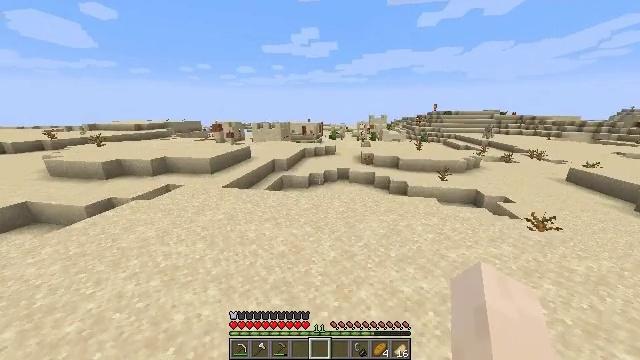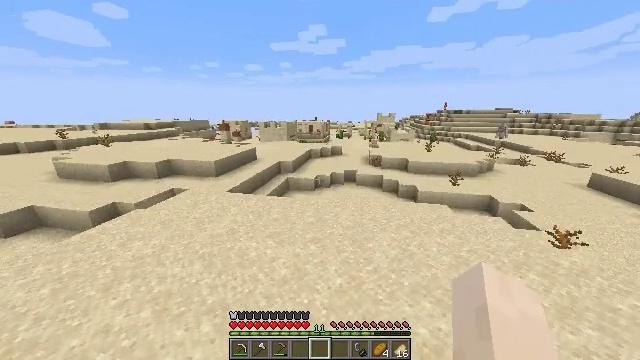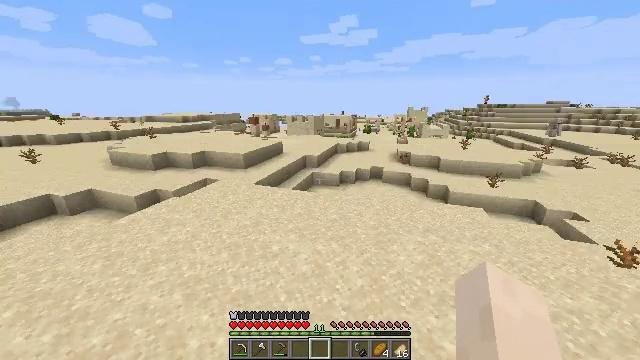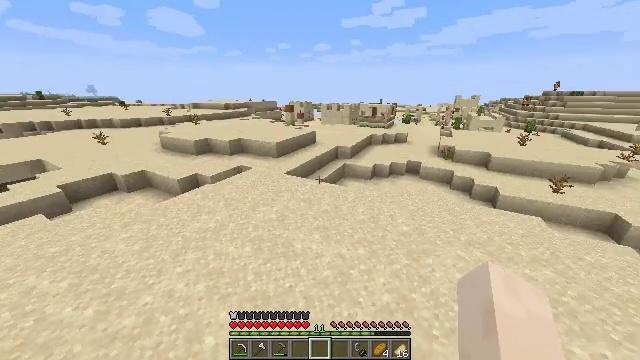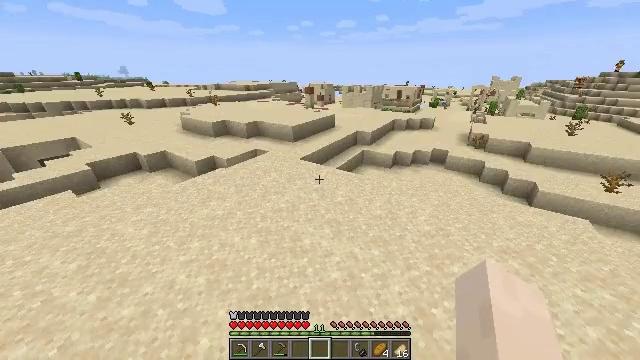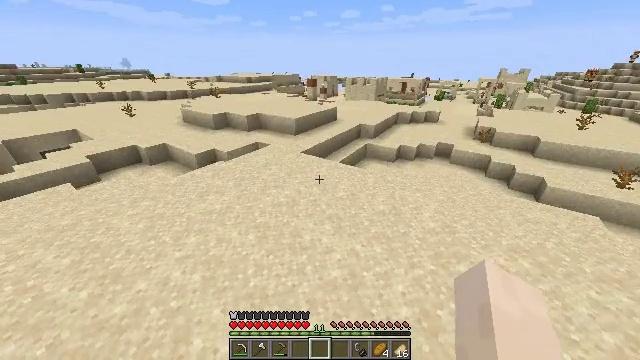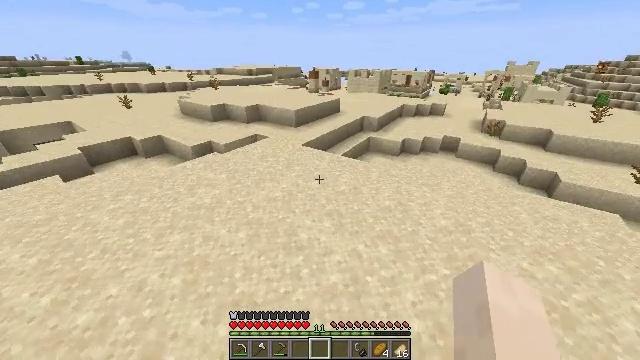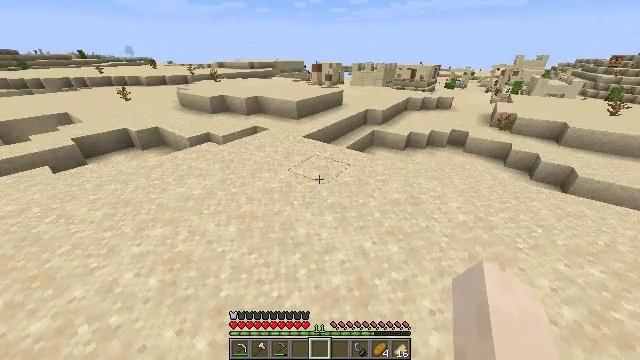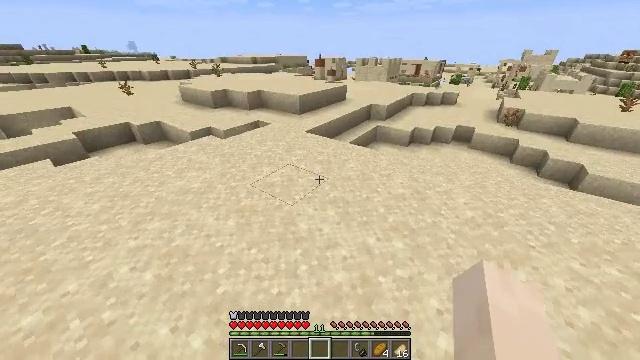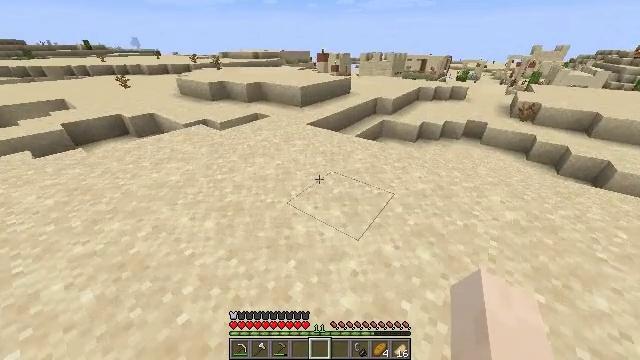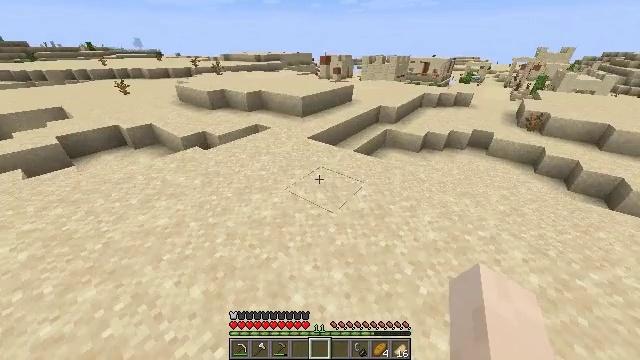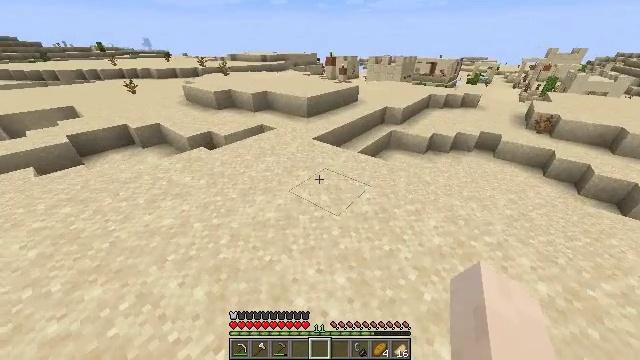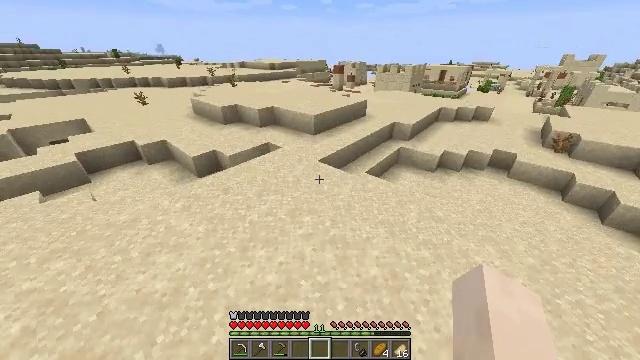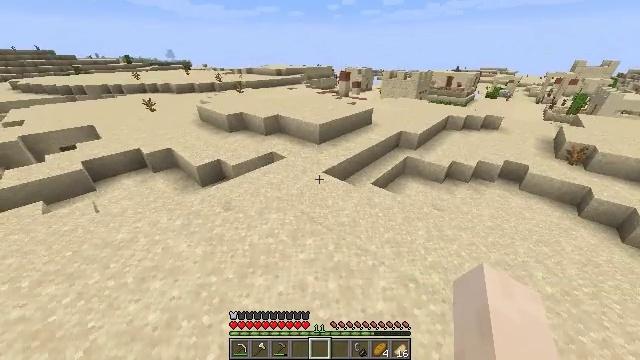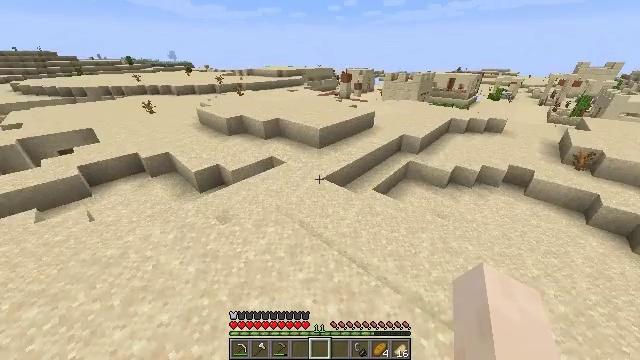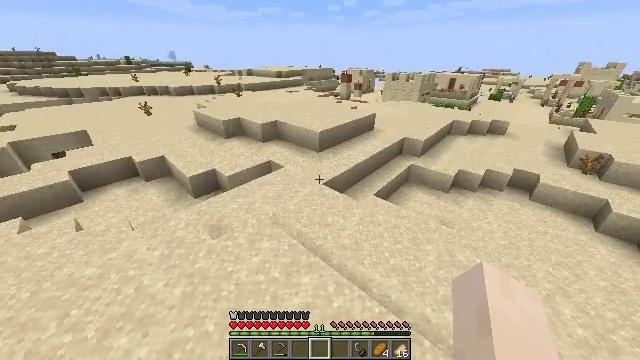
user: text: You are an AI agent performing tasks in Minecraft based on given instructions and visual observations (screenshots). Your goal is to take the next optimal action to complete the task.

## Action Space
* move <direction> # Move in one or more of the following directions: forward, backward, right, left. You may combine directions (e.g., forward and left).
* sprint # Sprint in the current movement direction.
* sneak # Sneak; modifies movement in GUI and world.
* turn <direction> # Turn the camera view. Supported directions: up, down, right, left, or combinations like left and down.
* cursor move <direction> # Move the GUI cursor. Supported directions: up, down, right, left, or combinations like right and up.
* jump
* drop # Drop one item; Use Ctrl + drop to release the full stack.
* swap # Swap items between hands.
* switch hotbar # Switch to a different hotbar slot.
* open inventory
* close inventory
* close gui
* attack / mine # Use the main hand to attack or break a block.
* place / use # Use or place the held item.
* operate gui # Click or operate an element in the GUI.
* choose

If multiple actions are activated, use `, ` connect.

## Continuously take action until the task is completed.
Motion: motion action
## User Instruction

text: Create an apple through the craft option.
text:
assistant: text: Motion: move forward, sprint, turn left, jump
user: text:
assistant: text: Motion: move forward, sprint, turn left and down, jump
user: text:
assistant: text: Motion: move forward and move left, sprint, turn left and down, jump
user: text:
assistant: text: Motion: move forward and move left, sprint, turn left and down, jump
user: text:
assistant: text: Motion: move forward and move left, sprint, turn down, jump
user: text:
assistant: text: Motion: move forward and move left, sprint, turn down, jump
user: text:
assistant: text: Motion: move forward and move left, sprint, jump
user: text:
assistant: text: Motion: move forward and move left, sprint, jump
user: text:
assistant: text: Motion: move forward, sprint, jump
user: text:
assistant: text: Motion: move forward, sprint, jump
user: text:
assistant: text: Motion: move forward, sprint, turn left, jump
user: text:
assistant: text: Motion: move forward, sprint, turn left, jump
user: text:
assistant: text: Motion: move forward, sprint, turn left and up, jump
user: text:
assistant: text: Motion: move forward, sprint, jump
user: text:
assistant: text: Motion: move forward, sprint, jump
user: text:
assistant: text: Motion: move forward, sprint, jump
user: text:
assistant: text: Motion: move forward, sprint, jump
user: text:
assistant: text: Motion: move forward, sprint, jump
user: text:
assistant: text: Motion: move forward, sprint, jump
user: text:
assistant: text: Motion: move forward, sprint, jump
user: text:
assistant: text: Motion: move forward, sprint, jump
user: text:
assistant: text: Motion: move forward, sprint, jump
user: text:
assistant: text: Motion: move forward, sprint, jump
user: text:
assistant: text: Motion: move forward, sprint, jump
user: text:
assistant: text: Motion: move forward, sprint, jump
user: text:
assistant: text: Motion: move forward, sprint, jump
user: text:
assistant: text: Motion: move forward, sprint, jump
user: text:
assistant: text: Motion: move forward, sprint, jump
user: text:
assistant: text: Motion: move forward, sprint, turn right, jump
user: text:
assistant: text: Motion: move forward, sprint, turn right, jump